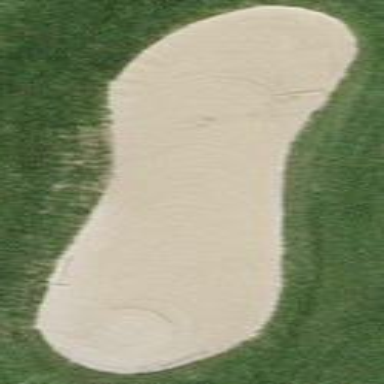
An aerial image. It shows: Golf bunker filled with natural sand.